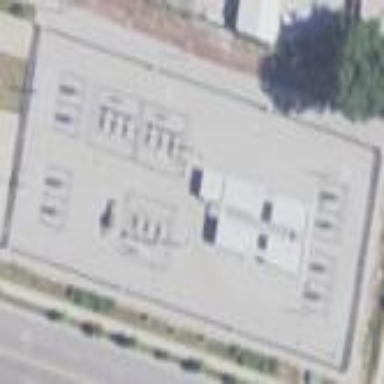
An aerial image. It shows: Power substation.